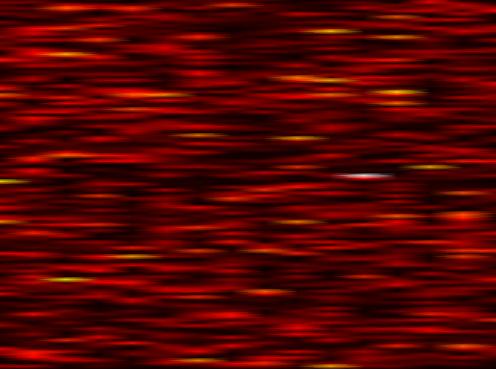
Label: WOLA